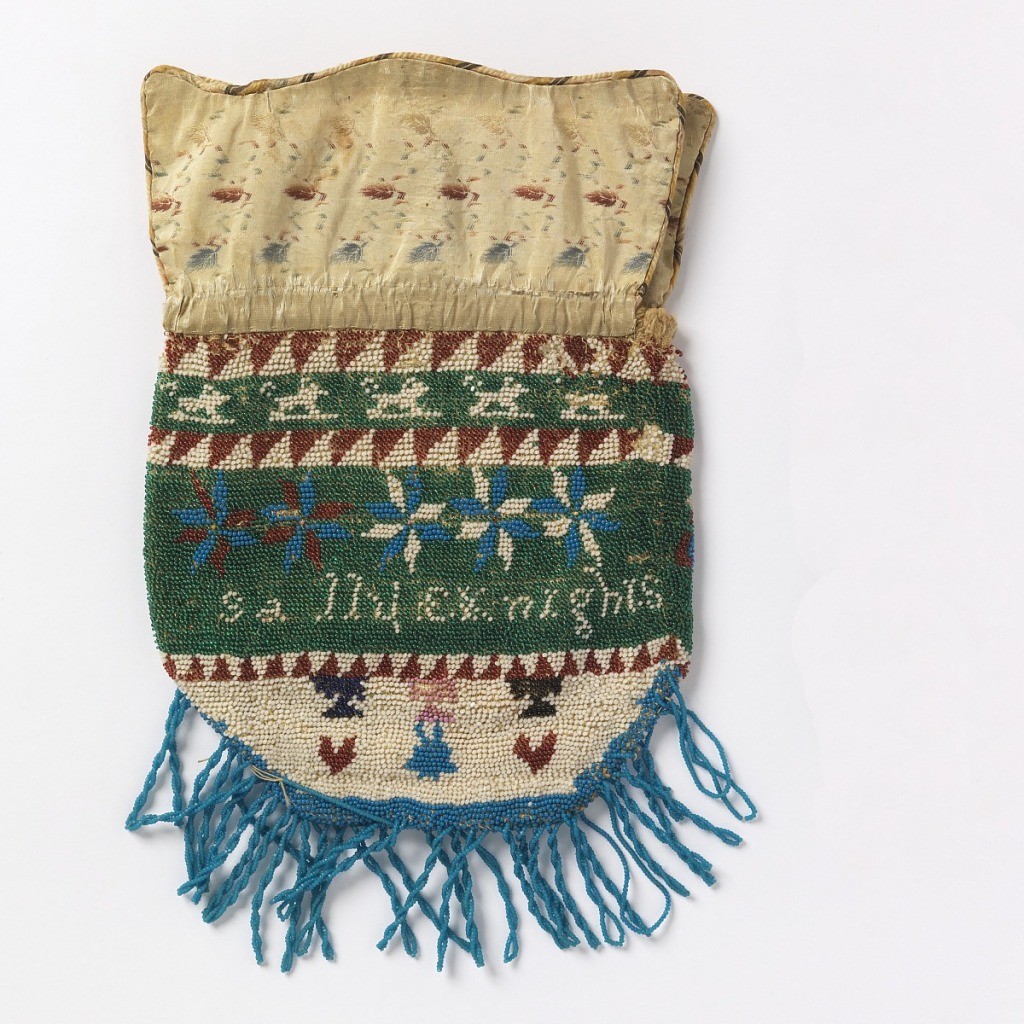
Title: Bag
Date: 1837
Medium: silk, glass beads Technique: embroidered with beads
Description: Small bag fringed with blue beads and topped with fold-over flap of patterned brocaded taffeta. Rows of simple designs of stars, flowers, dogs. The name Sally Exnights? and Watersbourough, 1837 are worked into the embroidery.